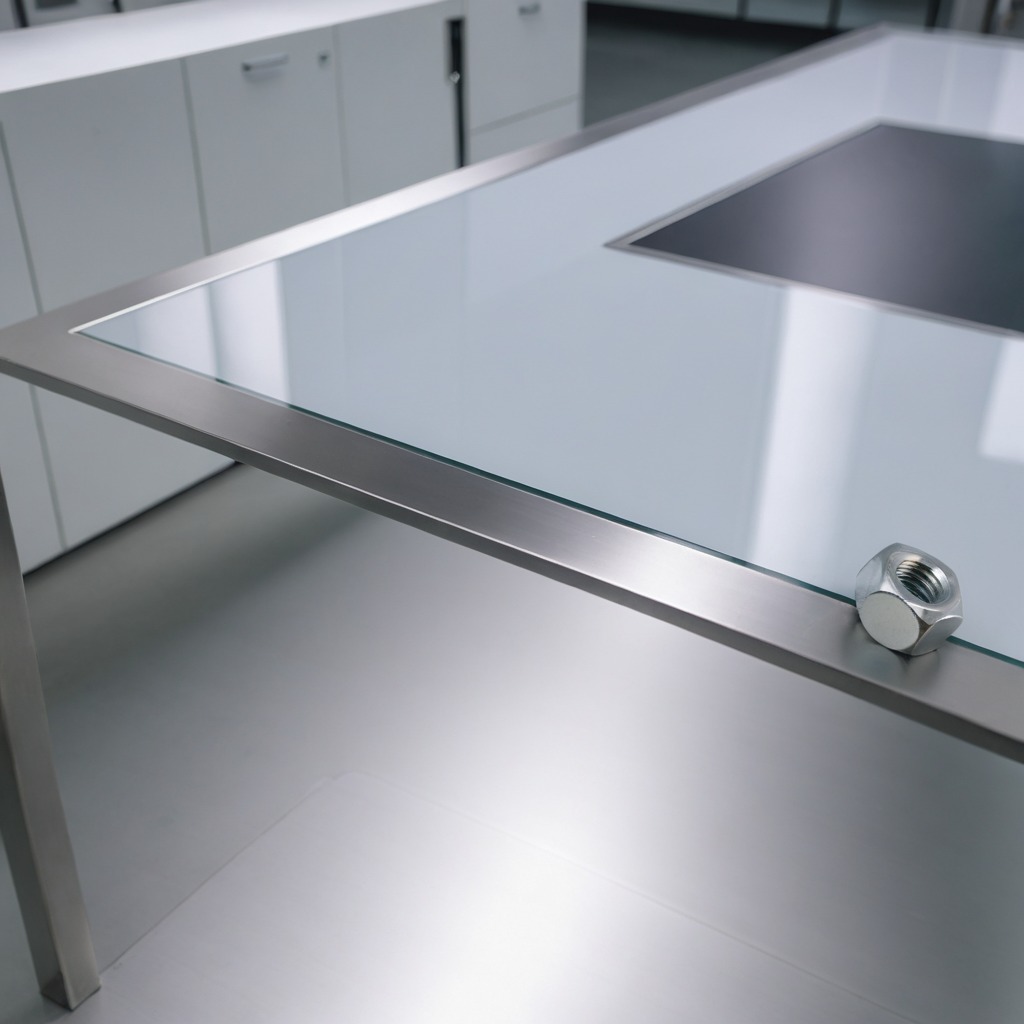
A metal nut is lying on the stainless steel table in a high-end prototyping lab.